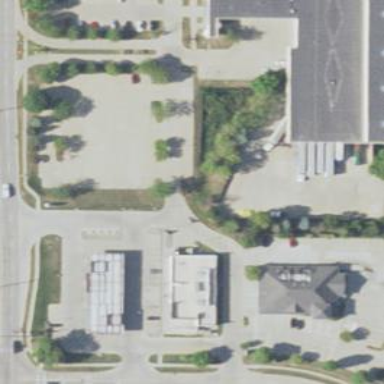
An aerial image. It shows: Parking area.